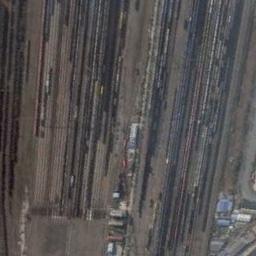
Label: railway